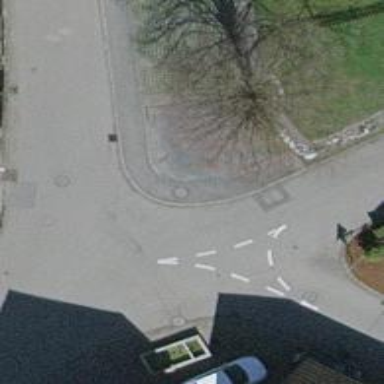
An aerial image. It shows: Paved residential road.